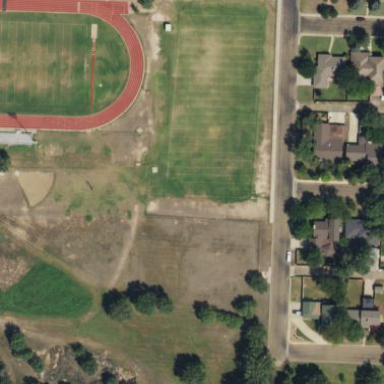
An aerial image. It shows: American football pitch.